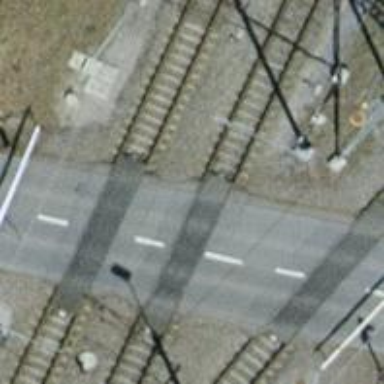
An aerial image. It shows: Full barrier level crossing along the railway.